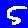
Digit: 5